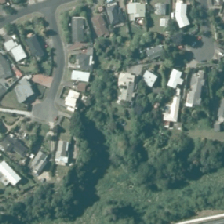
Land cover: broadleaved_indigenous_hardwood